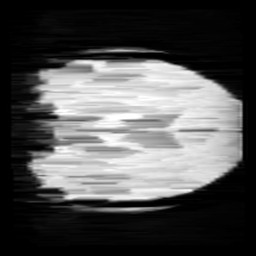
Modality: minIP
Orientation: coronal
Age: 11
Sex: male
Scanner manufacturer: siemens
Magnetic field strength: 3 T
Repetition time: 0.027 s
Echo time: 0.02 s